Question: I have a '.sdf' file (265 MB), and I need to open it with Visual Studio 2022. I have downloaded 'SQLite/SQL Server Compact Toolbox'. Then I added connection and chose 'SQL Server Compact 4.0 (by Simple ErikEJ).
When I clicked on 'test', it displayed:
> Test connection succeeded
But when I clicked on 'OK', it displayed:
> Unable to find the requested .Net Framework Data provider. It may not be installed
I have searched some solutions about it. I tried to modify 'machine.config' file, but it didn't work.
Also I downloaded and installed 'SSCERuntime-ENU.exe', it didn't work,too.
So how to open '.sdf' file in Visual Studio?
---
Updated: I opened 'SQLite/SQL Server Compact Toolbox', then click 'Add SQL server compact connection'. When I tested connection, it displayed the error below.
.
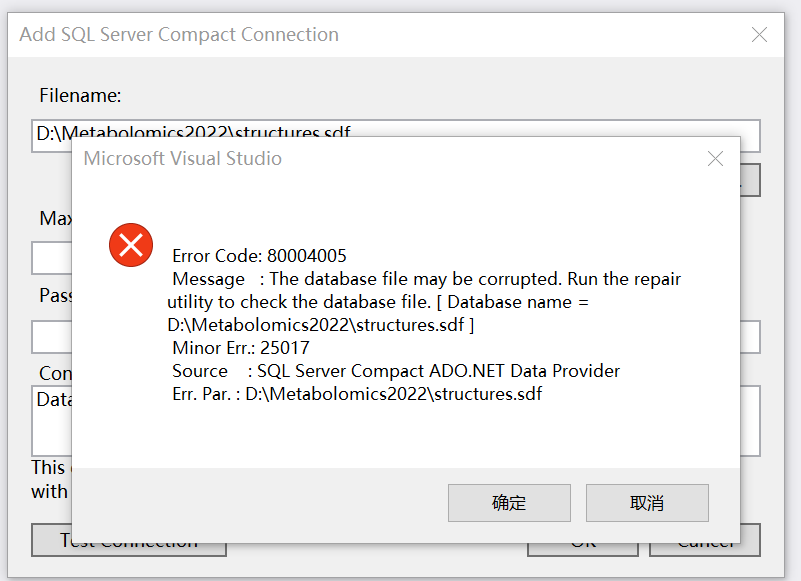
Answer: Actually this is a chemical structure-data file. Although the extension is .sdf, it is different from SQL Server Comapct Database file. Many chemical structure software can open it, like DataWarrior.